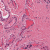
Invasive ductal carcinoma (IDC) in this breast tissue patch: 0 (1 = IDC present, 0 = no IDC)